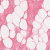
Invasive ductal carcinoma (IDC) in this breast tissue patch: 0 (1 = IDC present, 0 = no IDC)